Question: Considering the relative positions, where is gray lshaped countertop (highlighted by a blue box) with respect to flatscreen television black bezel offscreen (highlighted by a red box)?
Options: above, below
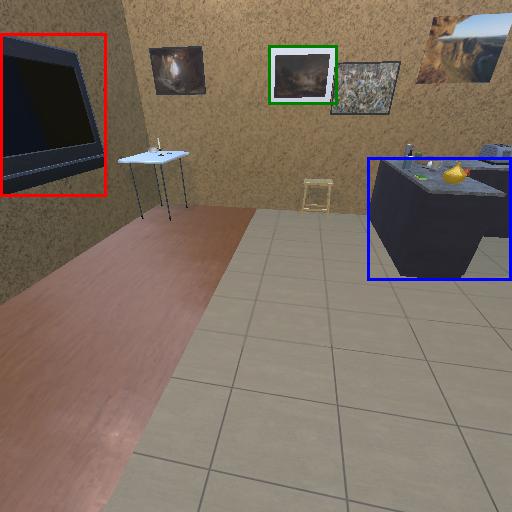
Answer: above